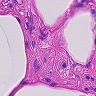
Metastatic tissue present: no